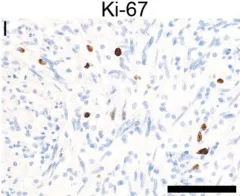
Histopathological analysis and copy number variation (CNV) profile. Immunohistochemistry.
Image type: pathology (immunostaining)